Question: I was just looking at Ryan Bates railscast tutorial on <URL>. I think his solution worked great, it's clean and it degrades easily.
One problem though was the fact that for his sorting functionality, whereas .
Currently I have it setup with two select boxes, one for the column and another for the search direction, as well as a link to initiate the ajax request (see below for screenshot).

However Ryan Bates had it setup so he had an individual link for each sortable column, whereas I'm only going to have one link. I was wondering if anybody knew of a way to extrapolate on what he had and merge the params with the values on a select box.
This is what I had thus far...
'''
<table>
<tr>
<th>Sort by</th>
<th>Order</th>
</tr>
<tr>
<td>
<%= select_tag "sort", options_for_select([["Creation Date", "created_at"], ["File Name", "name"], ["Rating", "rating_average"], ["Downloads", "downloads"]]) %>
</td>
<td>
<%= select_tag "direction", options_for_select([["Descending", "desc"], ["Ascending", "asc"]]) %>
</td>
<td>
<%= link_to "Sort", params.merge(:sort => params[:sort], :direction => params[:direction], :page => nil), :class => "icon" %>
</td>
</tr>
</table>
'''
If possible I don't want to have to restrict the functionality to only users with JavaScript enabled.
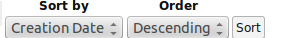
Answer: AFAICS, params from select-tags will come through in pretty much the same way as any other param - so merging them should work the same way. The only difference is that you need to pass 'params[:sort]' into the select-tag. Have a look at how you pass in the currently-selected-value here:
<URL>
and
<URL>
Which suggests a format:
'''
<%= select_tag "sort", options_for_select([["Creation Date", "created_at"], ["File Name", "name"], ["Rating", "rating_average"], ["Downloads", "downloads"]], params[:sort]) %>
'''